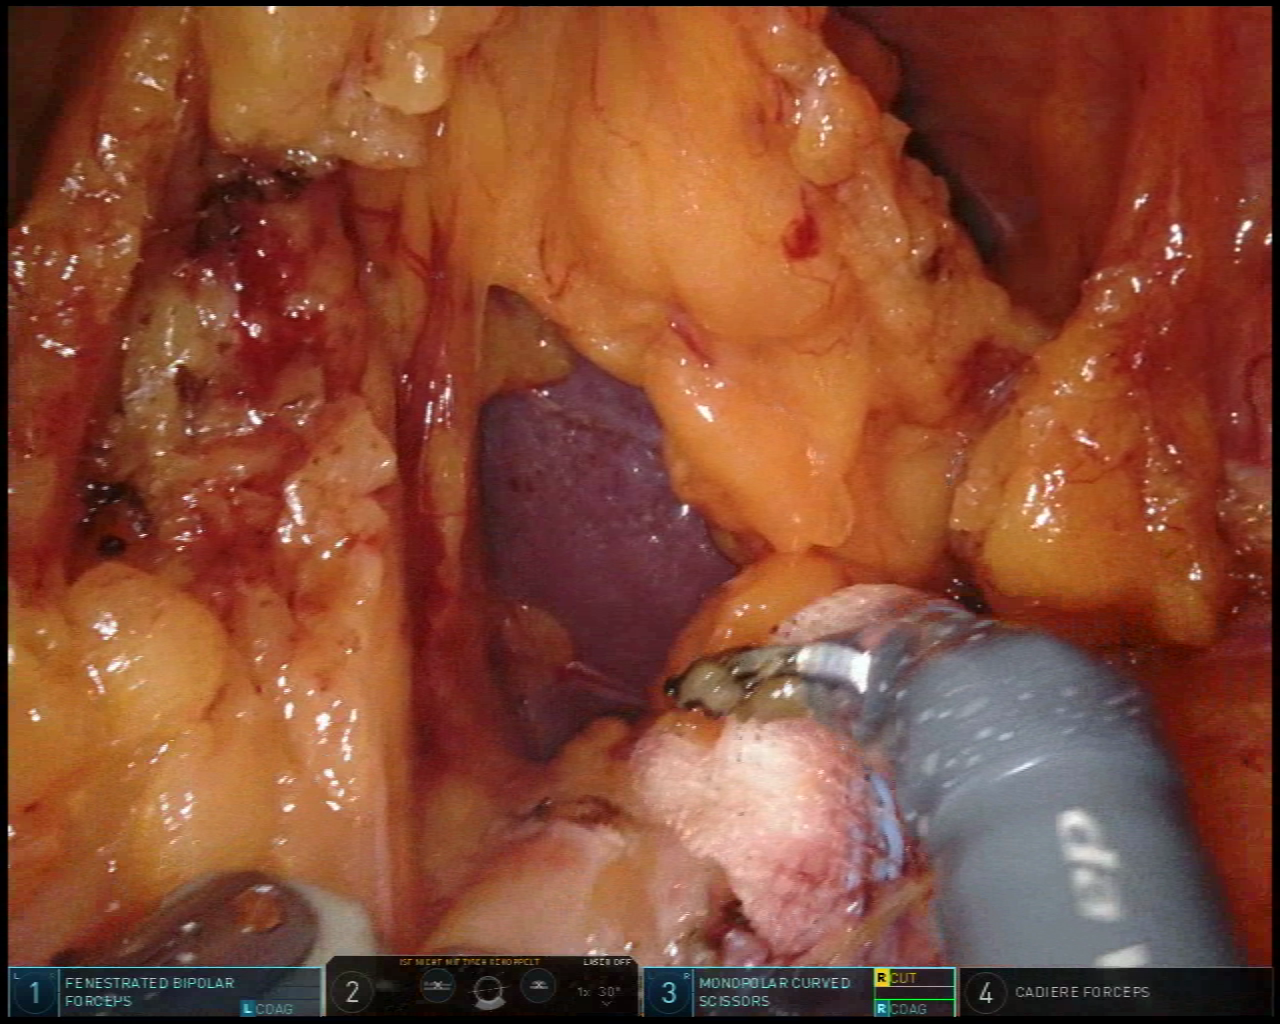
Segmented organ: spleen
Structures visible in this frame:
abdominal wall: yes
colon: no
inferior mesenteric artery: no
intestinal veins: no
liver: no
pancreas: no
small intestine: no
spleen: yes
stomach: no
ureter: no
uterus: no
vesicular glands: no